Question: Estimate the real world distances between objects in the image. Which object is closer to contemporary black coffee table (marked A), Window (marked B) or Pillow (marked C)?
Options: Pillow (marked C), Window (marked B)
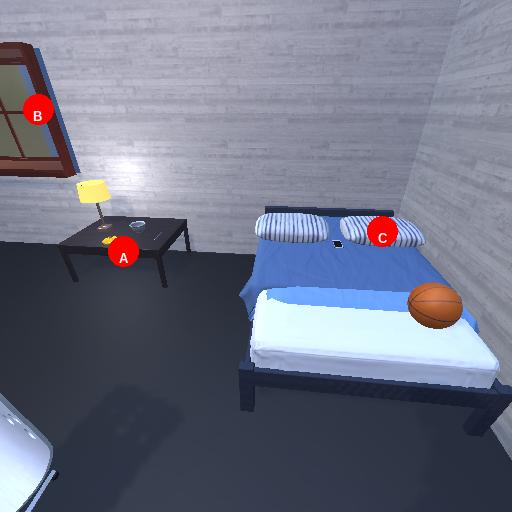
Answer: Pillow (marked C)